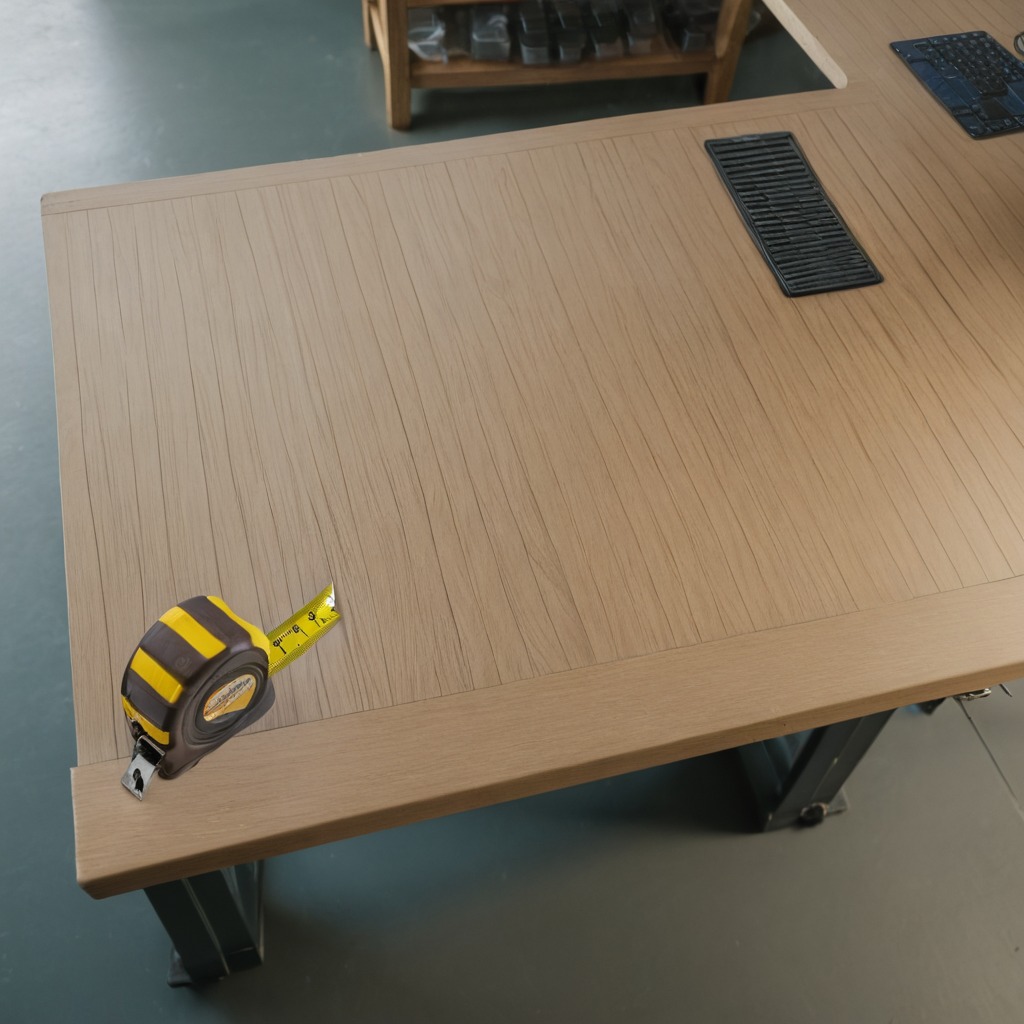
A measuring tape is lying on a workbench inside a coastal fishing gear workshop.